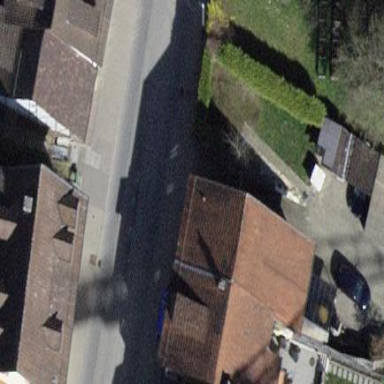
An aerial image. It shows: Terrace building.